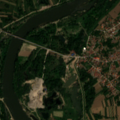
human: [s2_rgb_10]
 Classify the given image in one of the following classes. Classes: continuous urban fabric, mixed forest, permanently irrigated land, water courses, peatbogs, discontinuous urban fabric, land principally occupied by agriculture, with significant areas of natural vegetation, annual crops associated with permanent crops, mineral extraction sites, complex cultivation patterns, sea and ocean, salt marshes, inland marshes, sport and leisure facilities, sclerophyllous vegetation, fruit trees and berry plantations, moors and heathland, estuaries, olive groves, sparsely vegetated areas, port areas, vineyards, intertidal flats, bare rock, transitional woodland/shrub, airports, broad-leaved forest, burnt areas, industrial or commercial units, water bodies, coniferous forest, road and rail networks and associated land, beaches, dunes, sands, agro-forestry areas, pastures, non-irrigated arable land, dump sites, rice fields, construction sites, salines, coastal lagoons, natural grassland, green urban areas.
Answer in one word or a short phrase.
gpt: discontinuous urban fabric, non-irrigated arable land, complex cultivation patterns, land principally occupied by agriculture, with significant areas of natural vegetation, transitional woodland/shrub, inland marshes, water courses